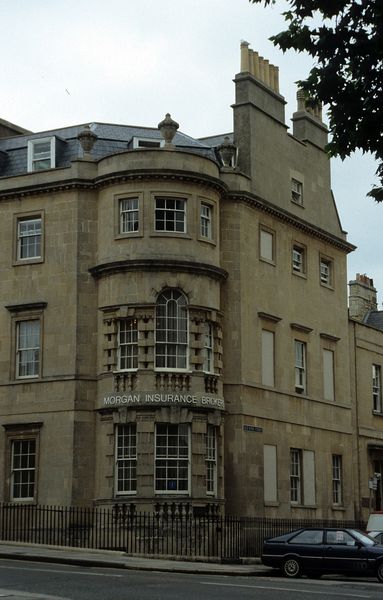
Titel: Wohnhaus des Architekten John Wood des Jüngeren
Künstler: John d.Ä. Wood
Standort: Bath
Institution: Gay Street
Schlagwörter: baum, blau, blätter, himmel, weiß, stadt, braun, fenster, glas, grau, strasse, dach, gebäude, haus, weg, zaun, fest, karo, alt, architektur, stein, morgen, gitter, england, kamin, kamine, rund, schornstein, turm, vorbau, schrift, ecke, fassade, moderne, abhang, dächer, giebel, mauer, schornsteine, sprossenfenster, hof, werbung, bank, auto, wagen, wehr, essen, detail, vasen, zinnen, foto, fotografie, photographie, erker, schild, eckhaus, wohnhaus, burg, bürgersteig, sprossen, türmchen, mauerwerk, gefälle, asphalt, gehweg, bordstein, reklame, topografie, fussweg, photo, halbrund, villa, gesims, fenstergitter, putz, stäbe, risalit, eck, farbfoto, mauern, schiefer, schräge, etagen, geschosse, büro, stockwerke, autos, strassenecke, dachluke, steigend, gibel, sicher, profanbau, rundbogenfenster, stadthaus, reihenhaus, steige, parken, hochhaus, starße, schrigt, krüppelwalmdach, wehrcharakter, hausecke, vergitterung, stabil, rollladen, altbau, bollwerk, mittelstreifen, eckerker, insurance, konstant, morgan, neonreklame, versicherung, absteigend, broker, archetekut, rondue, hoches fenster, hohes fenster, morgan insurance broker, broke, morgan insurance